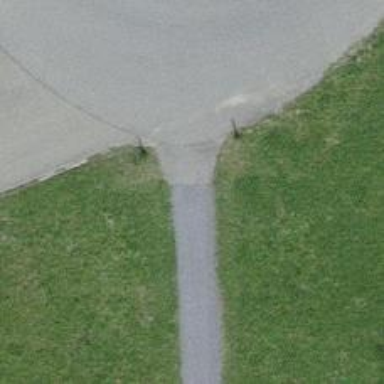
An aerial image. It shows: Paved track with Grade 1 surface.